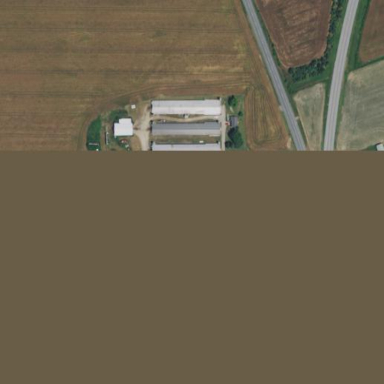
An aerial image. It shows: Farmyard area.